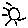
Label: sun